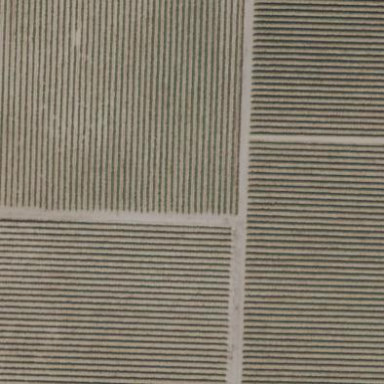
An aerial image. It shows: Vineyard.